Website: ulta-beauty
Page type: newsletter-management
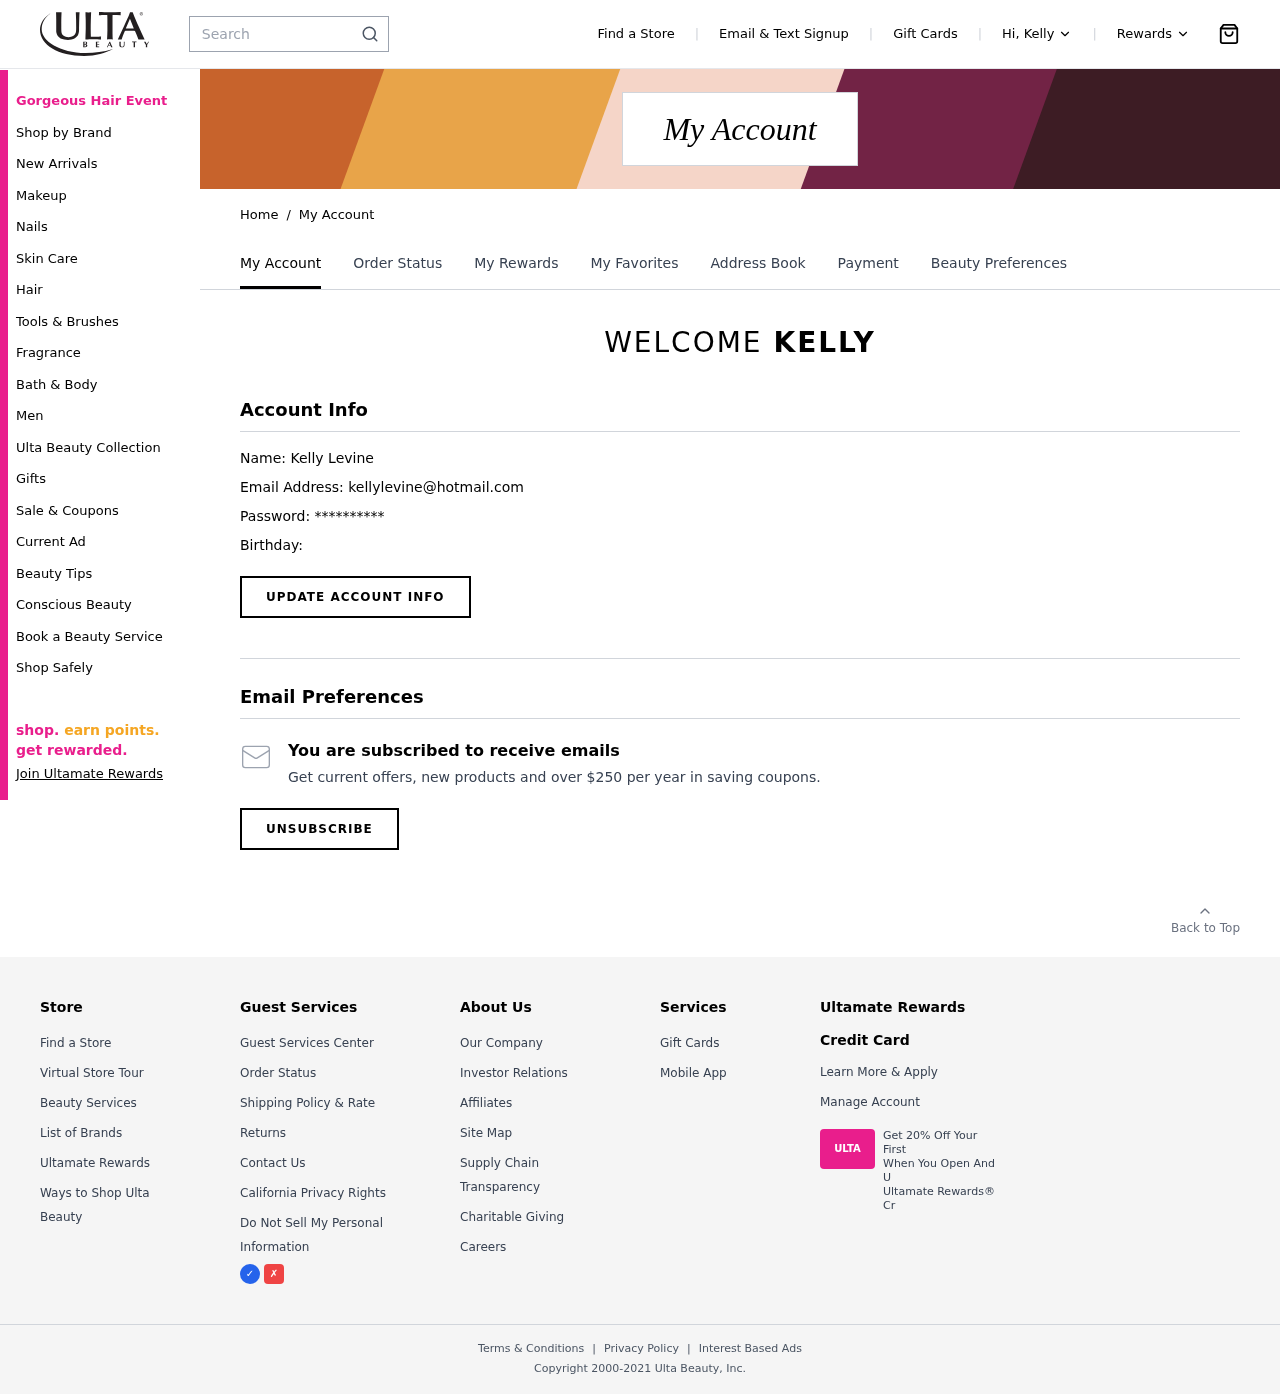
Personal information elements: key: PII_EMAIL
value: kellylevine@hotmail.com
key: PII_FIRSTNAME
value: Kelly
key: PII_FIRSTNAME
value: KELLY
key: PII_FULLNAME
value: Kelly Levine
Search elements: key: HEADER_SEARCH
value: Search